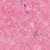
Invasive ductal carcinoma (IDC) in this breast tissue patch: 0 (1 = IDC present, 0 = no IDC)